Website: crate-barrel
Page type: delivery-shipping
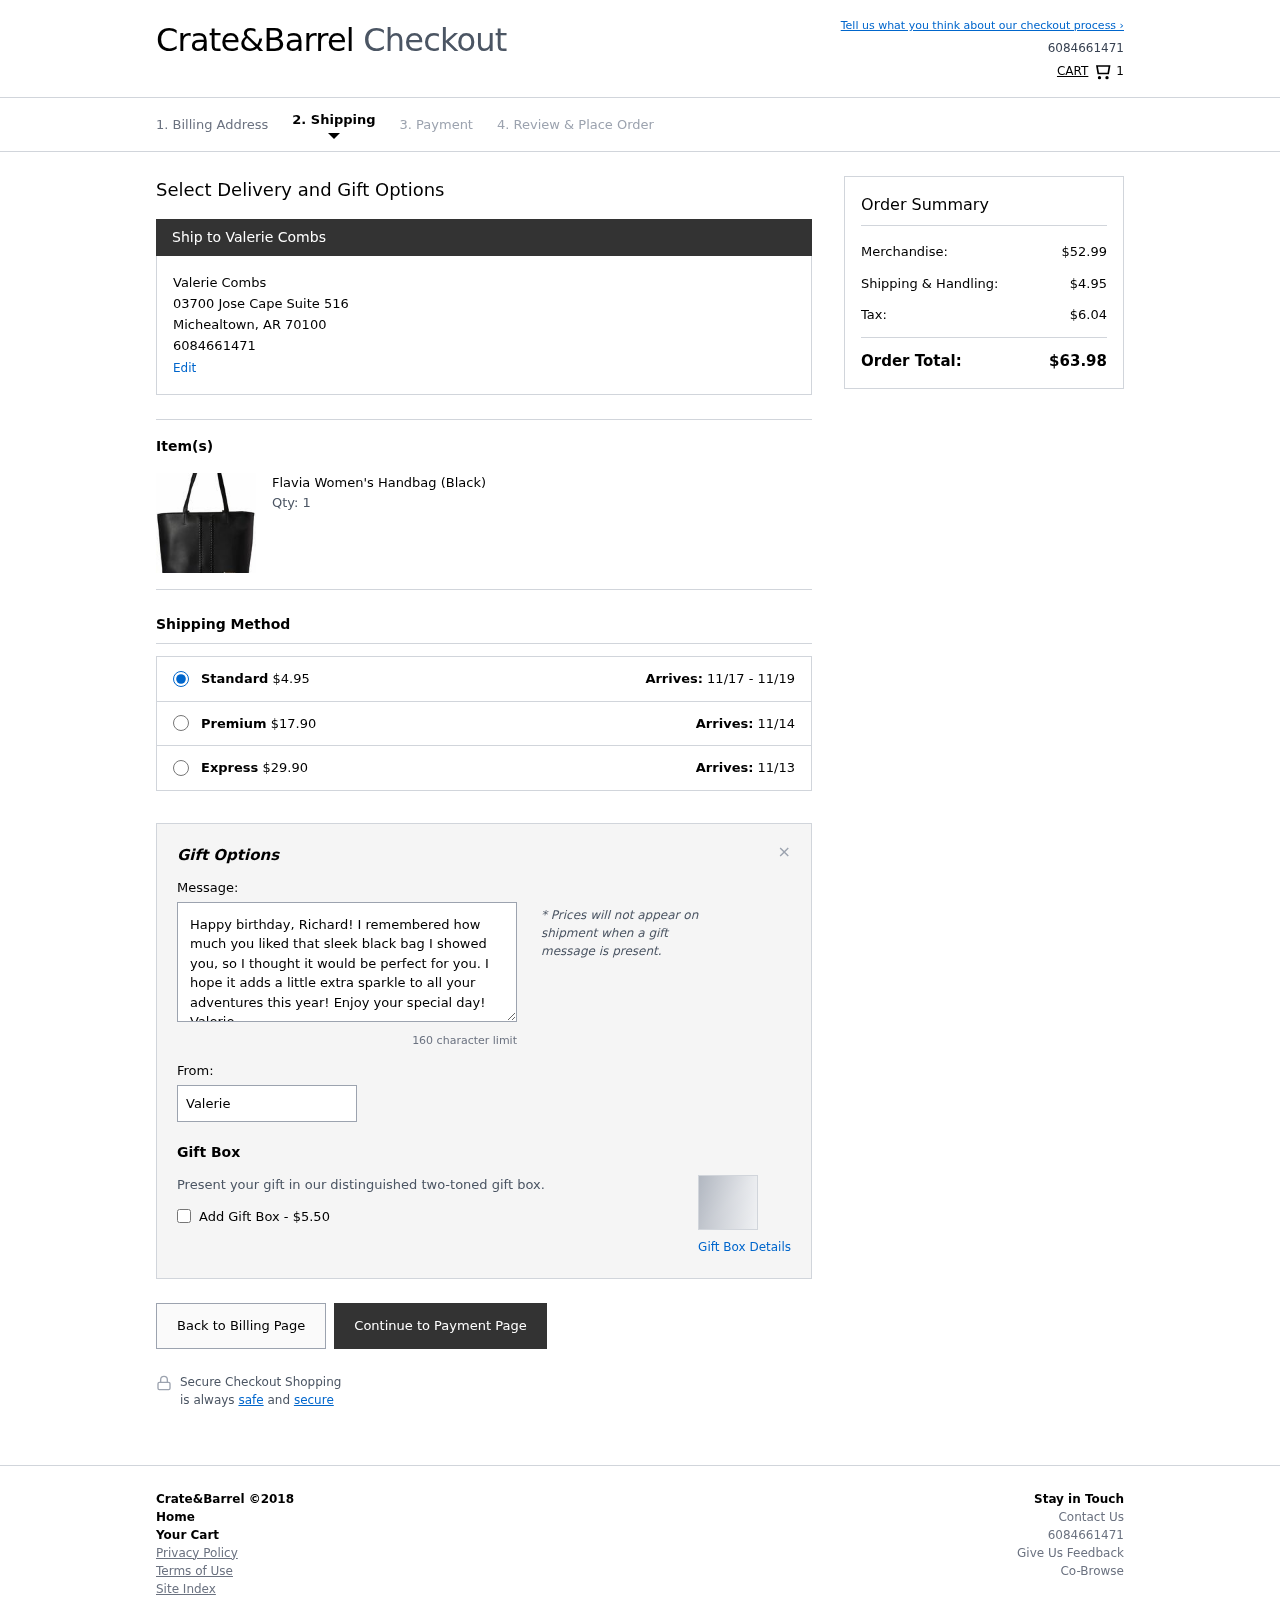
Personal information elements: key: PII_CITY
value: Michealtown
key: PII_FULLNAME
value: Valerie Combs
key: PII_PHONE
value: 6084661471
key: PII_POSTCODE
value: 70100
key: PII_STATE_ABBR
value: AR
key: PII_STREET
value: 03700 Jose Cape Suite 516
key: PII_FIRSTNAME
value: Valerie
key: PII_LASTNAME
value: Combs
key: PII_FULLNAME2
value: Valerie Combs
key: PII_FULLNAME3
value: Valerie Combs
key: PII_FIRSTNAME2
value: Valerie
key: PII_FIRSTNAME3
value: Valerie
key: PII_LASTNAME2
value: Combs
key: PII_LASTNAME3
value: Combs
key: PII_FIRSTNAME_DERIVED
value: Valerie
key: PII_LASTNAME_DERIVED
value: Combs
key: PII_FULLNAME_DERIVED
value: Valerie Combs
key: PII_NAME_FULL_DERIVED
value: Valerie Combs
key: PII_PHONE_LINE
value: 1471
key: PII_PHONE_SUFFIX
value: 1471
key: PII_PHONE2
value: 6084661471
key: PII_PHONE3
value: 6084661471
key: PII_PHONE_NUMERIC
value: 6084661471
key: PII_PHONE_LINE_NUMERIC
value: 1471
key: PII_PHONE_SUFFIX_NUMERIC
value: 1471
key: PII_PHONE2_NUMERIC
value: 6084661471
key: PII_PHONE3_NUMERIC
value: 6084661471
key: PII_PHONE_DIGITS
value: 6084661471
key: PII_PHONE_LAST4
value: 1471
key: PII_GIFT_MESSAGE
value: Happy birthday, Richard! I remembered how much you liked that sleek black bag I showed you, so I thought it would be perfect for you. I hope it adds a little extra sparkle to all your adventures this year! Enjoy your special day!
Valerie
Product elements: key: PRODUCT1_NAME
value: Flavia Women's Handbag (Black)
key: PRODUCT1_QUANTITY
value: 1
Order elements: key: ORDER_NUM_ITEMS
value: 1
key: ORDER_SHIPPING_COST
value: $4.95
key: ORDER_DELIVERY_DATE
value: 11/17 - 11/19
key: PREMIUM_SHIPPING_COST
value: $17.90
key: PREMIUM_DELIVERY_DATE
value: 11/14
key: EXPRESS_SHIPPING_COST
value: $29.90
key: EXPRESS_DELIVERY_DATE
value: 11/13
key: ORDER_SUBTOTAL
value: $52.99
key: ORDER_SHIPPING_COST2
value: $4.95
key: ORDER_TAX
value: $6.04
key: ORDER_TOTAL
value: $63.98